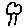
Label: tree